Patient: sex M, age 55
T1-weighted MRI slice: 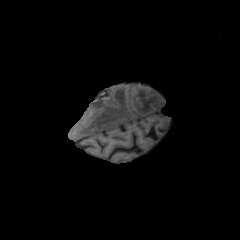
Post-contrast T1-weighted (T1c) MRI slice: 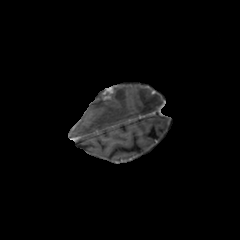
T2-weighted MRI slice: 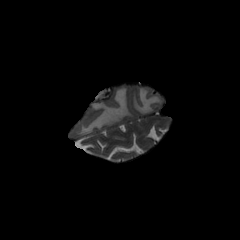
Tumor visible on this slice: yes
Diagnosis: Glioblastoma, IDH-wildtype
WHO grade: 4